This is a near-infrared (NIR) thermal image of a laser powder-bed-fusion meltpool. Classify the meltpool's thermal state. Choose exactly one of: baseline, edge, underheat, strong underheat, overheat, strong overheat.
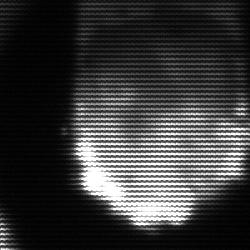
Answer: edge